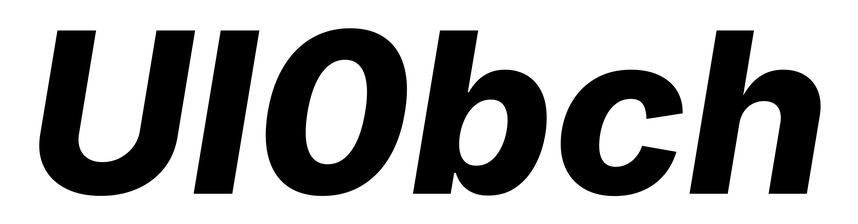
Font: Inter-Italic_ExtraBold_Italic